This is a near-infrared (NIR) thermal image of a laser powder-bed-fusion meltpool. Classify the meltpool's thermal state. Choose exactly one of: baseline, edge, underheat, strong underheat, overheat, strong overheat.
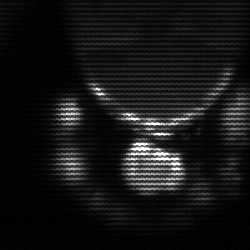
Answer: baseline